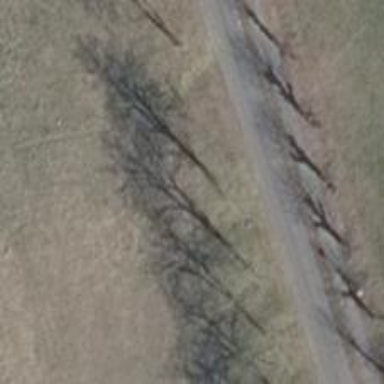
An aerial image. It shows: Avenue of trees.